Field crop: maize
Growth stage: 2
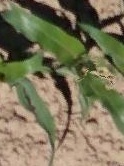
Species: maize